Question: I have a JFrame with a JPanel in it. This JPanel is essentially a drawing panel.
I am showing a JDialog to enter various parameters like radius and position to draw a circle.
For showing JDialog i am using:
'''
SwingUtilities.invokeLater(new Runnable()
{
public void run()
{
dialog.setVisible(true);
}
});
'''
When the user presses the draw button on the jdialog, i dispose it (dialog.dispose();) and draw the circle based on the parameters entered by the user in Jdialog immediately after disposing.
The Circle draws but the JDialog also gets drawn erroneously. I am using repaint() call to draw the Circle. The painting gives desired result after i minimize and maximize the window:

Am i closing the Dialog in a wrong way?
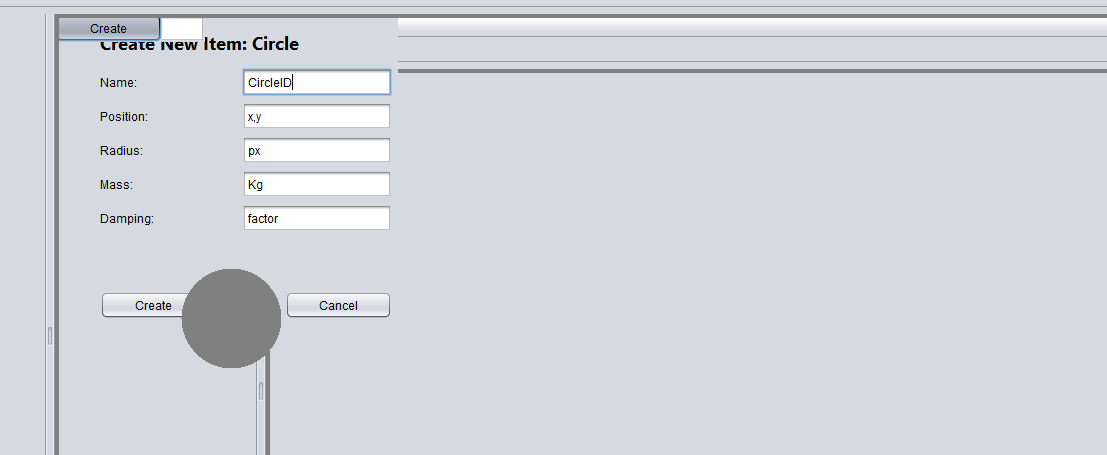
Answer: Ensure
'''
super.paintComponent();
'''
is invoked when overriding 'paintComponent' when doing custom painting in Swing. This call will correctly paint the custom paint area. Without this call, background components will remain visible